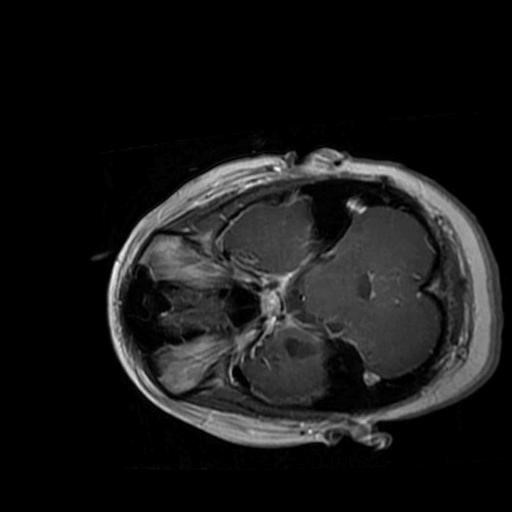
Label: brain_glioma